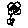
Label: flower